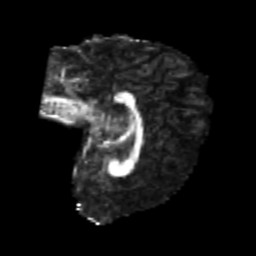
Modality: FA
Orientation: sagittal
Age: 22
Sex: female
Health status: healthy
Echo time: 0.074 s